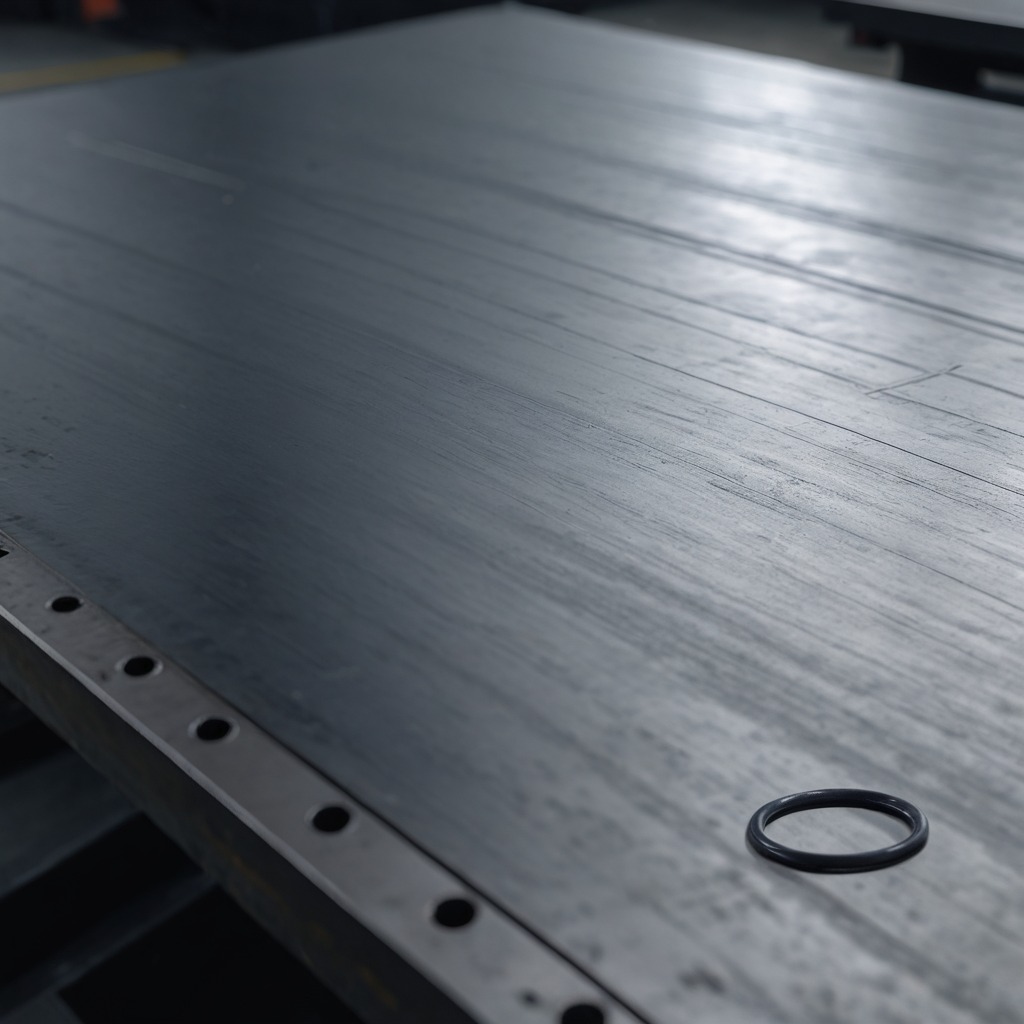
A rubber O-ring lies on the cold steel table in a mining workshop gritty textures.